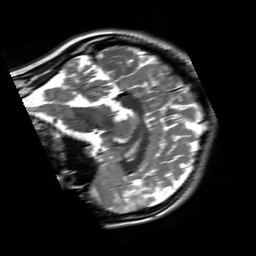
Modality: T2w
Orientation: sagittal
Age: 21
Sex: female
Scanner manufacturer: siemens
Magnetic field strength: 3 T
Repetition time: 8.53 s
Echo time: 0.091 s